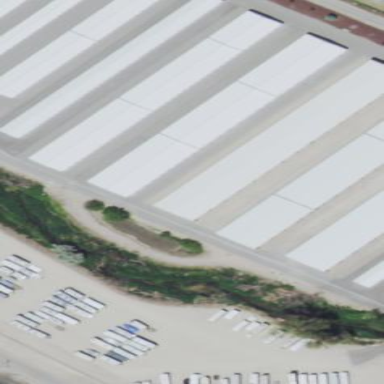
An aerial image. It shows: Warehouse.